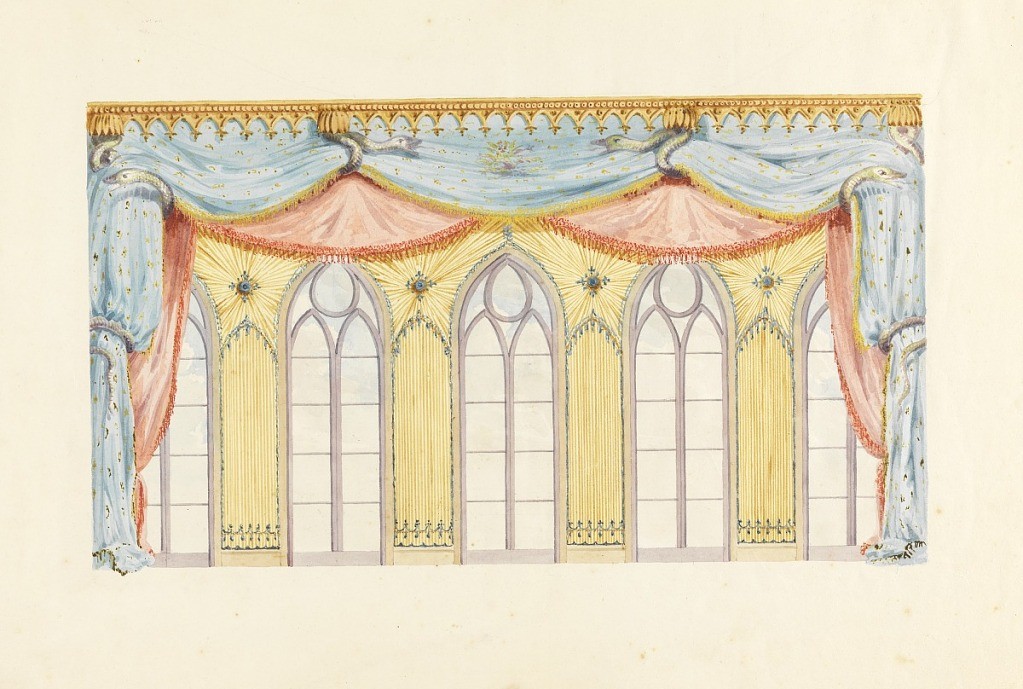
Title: Window Decoration, Probably for the East Wall of the Music Room, Royal Pavilion, Brighton
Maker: Frederick Crace, English, 1779–1859
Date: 1820
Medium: Watercolor, graphite on white wove paper
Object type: Drawing
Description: Horizontal rectangle. Design for the Royal Pavilion, Brighton. Elevation of the east wall, showing a design for the decoration of the five windows which comprise this wall. Festoons of patterned and fringed drapery are held in place by carved snakes. On the piers between the windows are fluted draperies radiating from a central flower, and vertical folds. Carved cornice above.